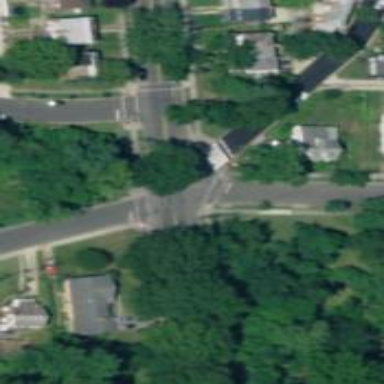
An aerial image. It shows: Road with stop sign.